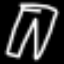
Label: pants